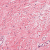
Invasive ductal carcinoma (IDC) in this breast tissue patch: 0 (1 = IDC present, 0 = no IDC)